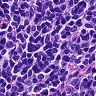
Metastatic tissue present: no